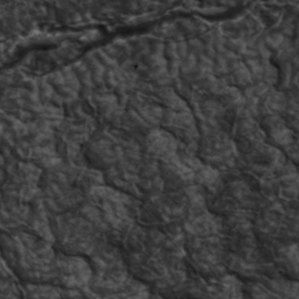
Label: non_frost